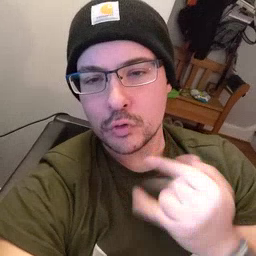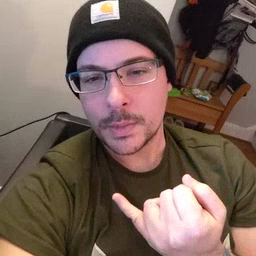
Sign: pajamas